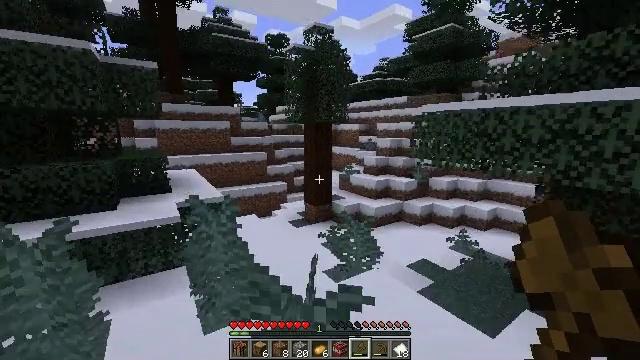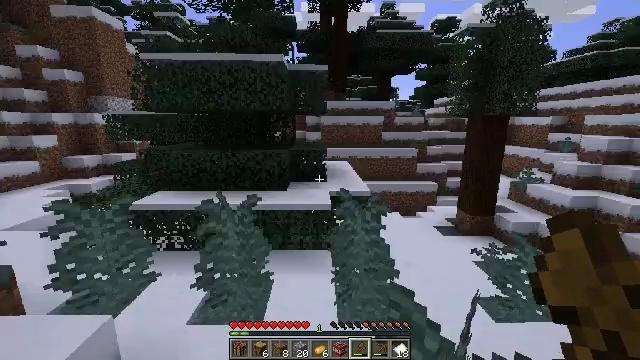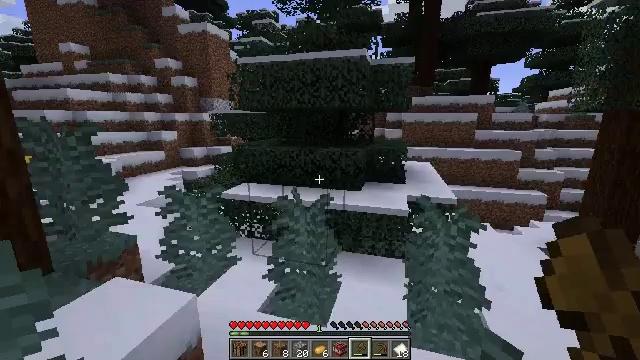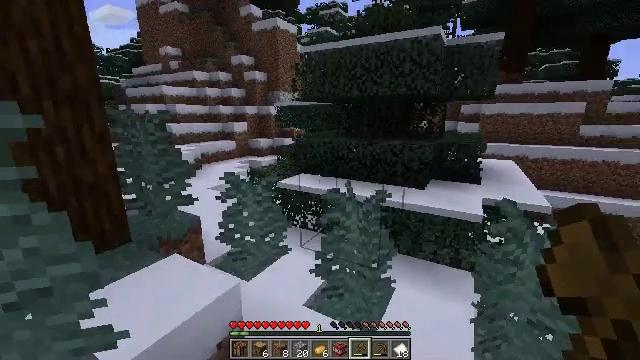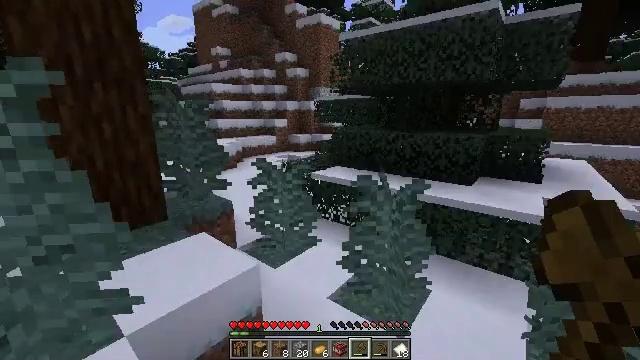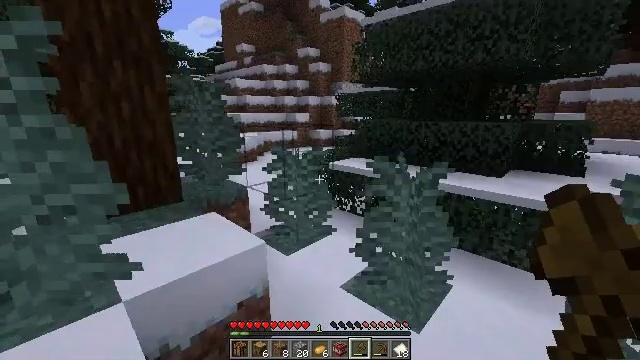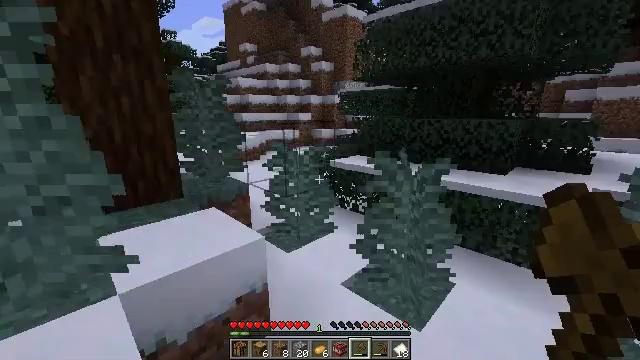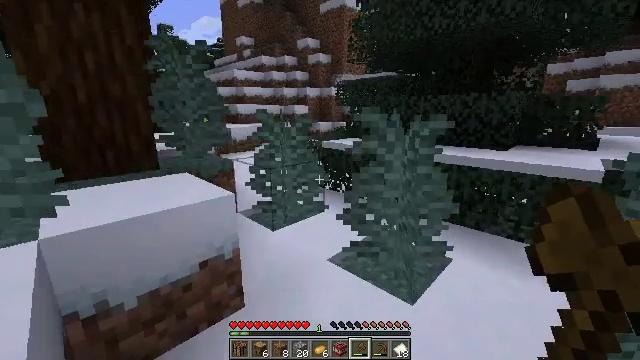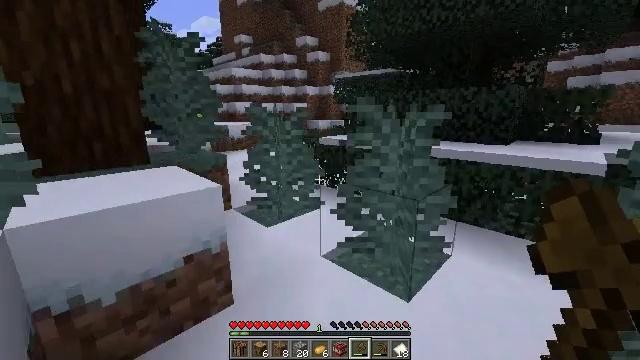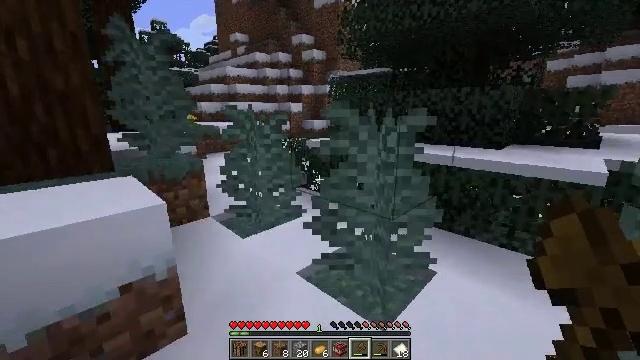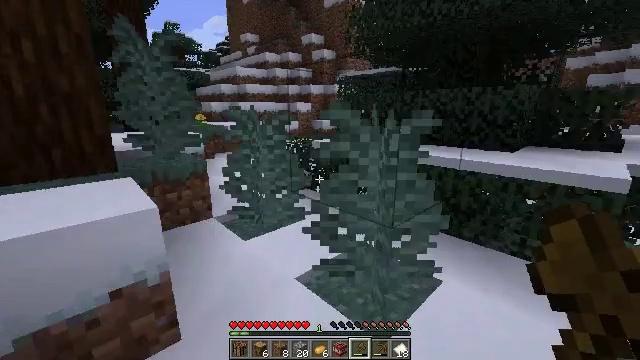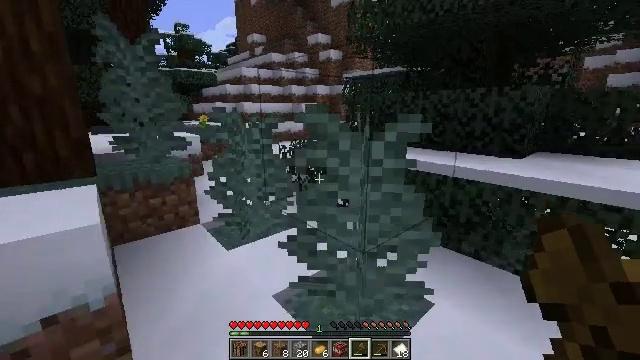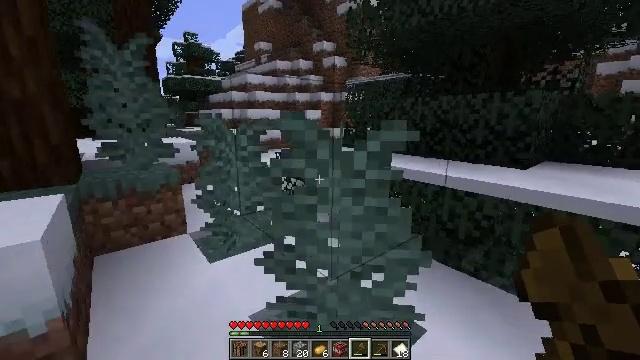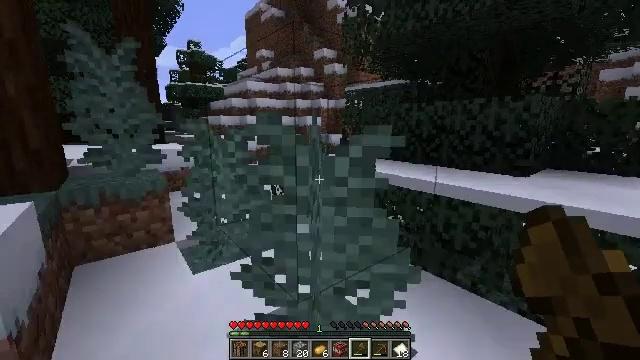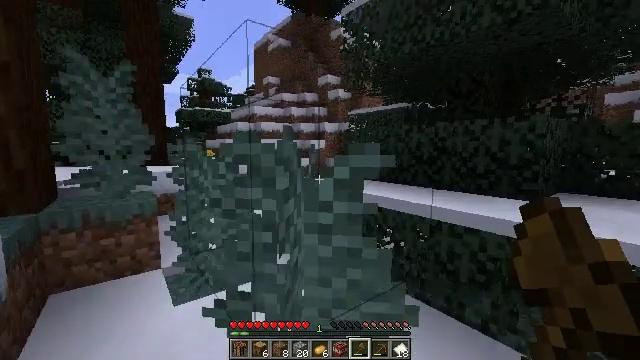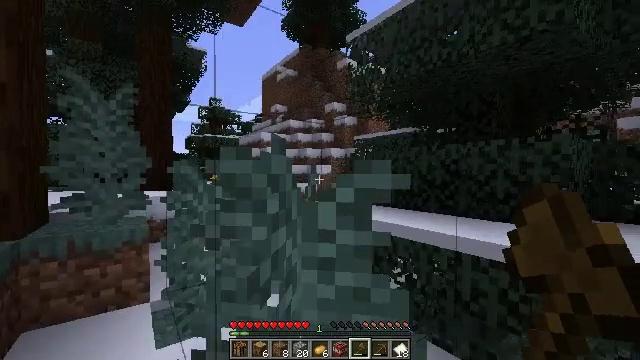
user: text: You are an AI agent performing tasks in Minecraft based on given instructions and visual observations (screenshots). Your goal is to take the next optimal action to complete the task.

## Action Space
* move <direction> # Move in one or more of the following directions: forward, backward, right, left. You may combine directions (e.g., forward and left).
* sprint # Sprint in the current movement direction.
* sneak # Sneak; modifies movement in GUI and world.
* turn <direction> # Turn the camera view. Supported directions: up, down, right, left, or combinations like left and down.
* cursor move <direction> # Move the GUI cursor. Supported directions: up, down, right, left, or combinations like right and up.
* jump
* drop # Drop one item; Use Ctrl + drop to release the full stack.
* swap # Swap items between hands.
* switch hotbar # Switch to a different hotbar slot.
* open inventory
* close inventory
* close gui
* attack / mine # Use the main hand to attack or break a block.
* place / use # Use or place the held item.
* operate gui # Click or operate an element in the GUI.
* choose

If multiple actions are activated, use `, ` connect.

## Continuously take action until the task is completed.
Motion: motion action
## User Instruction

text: Collect the large fern.
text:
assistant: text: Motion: move forward, turn left and down
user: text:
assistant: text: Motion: move forward, turn left
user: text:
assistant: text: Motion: move forward and move right, turn left and down
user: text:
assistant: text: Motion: move forward and move right, turn left
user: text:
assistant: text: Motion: move forward and move right, turn left
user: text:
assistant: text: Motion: move forward and move right
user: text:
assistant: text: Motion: move forward and move right
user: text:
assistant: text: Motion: move forward and move right
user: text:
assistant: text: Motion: move forward and move right
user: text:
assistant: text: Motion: move forward and move right, turn left
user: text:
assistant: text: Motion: move forward and move right, turn left
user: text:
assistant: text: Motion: move forward and move right, turn left and up
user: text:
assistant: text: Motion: move forward and move right, turn up
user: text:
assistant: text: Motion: move forward, turn left and up
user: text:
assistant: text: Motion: move forward and move left, turn left and up
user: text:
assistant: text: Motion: move forward and move left, turn left and up
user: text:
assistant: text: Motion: move forward and move left, turn left
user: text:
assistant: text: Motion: move forward and move left
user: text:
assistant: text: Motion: move forward and move left
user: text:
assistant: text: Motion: move forward
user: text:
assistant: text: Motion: move forward, turn left and down
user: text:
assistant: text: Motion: move forward, turn left and down
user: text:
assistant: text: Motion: move forward, turn down, attack / mine
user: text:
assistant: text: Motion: move forward, turn right and down, attack / mine
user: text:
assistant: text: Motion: move forward, attack / mine
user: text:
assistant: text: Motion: move forward, turn up, attack / mine
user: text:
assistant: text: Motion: move forward, turn up, attack / mine
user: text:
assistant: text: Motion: move forward, turn up, attack / mine
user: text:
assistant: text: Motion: move forward, turn left and up
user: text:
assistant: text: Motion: move forward, turn left and up